This time-frequency spectrogram was computed from a rotor test-rig vibration snapshot; brighter regions carry more energy. Diagnose the rotating machine from this image, choosing from: normal, misalignment, unbalance, looseness.
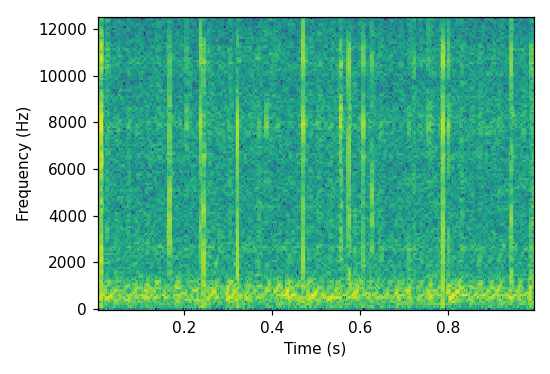
Answer: normal